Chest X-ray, AP view. Patient: 19 years old, sex M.
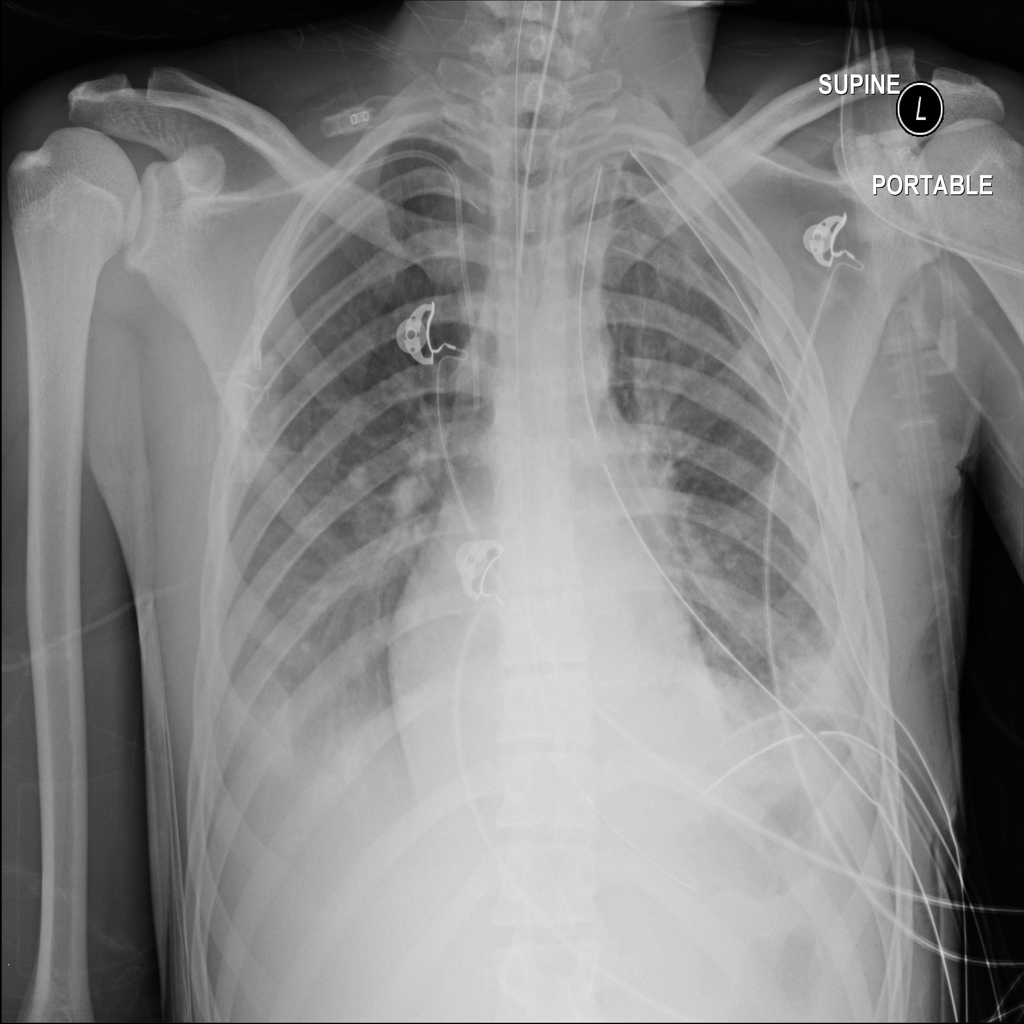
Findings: Effusion, Infiltration